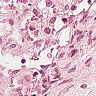
Metastatic tissue present: no